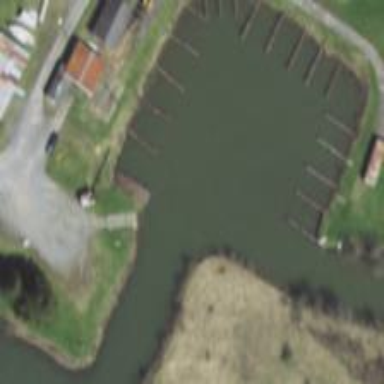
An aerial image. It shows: Slipway on leisure land.